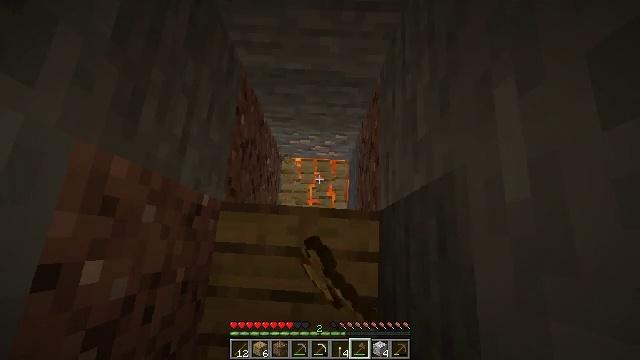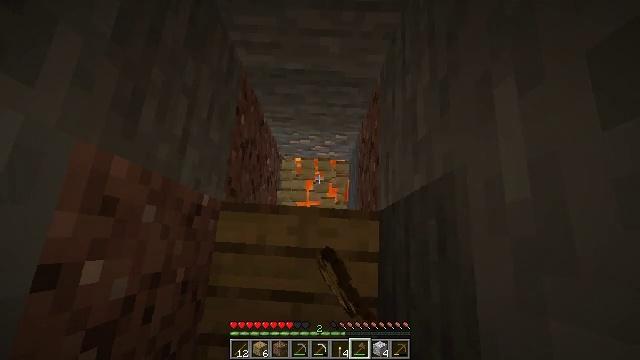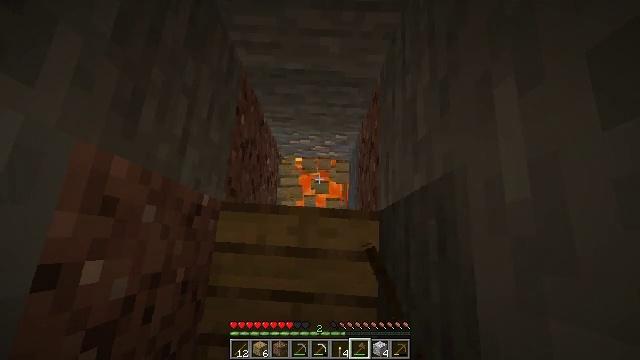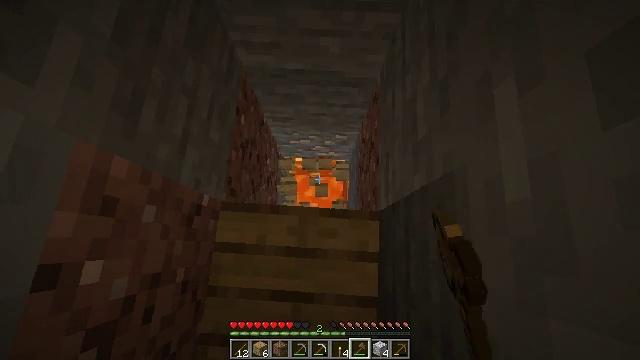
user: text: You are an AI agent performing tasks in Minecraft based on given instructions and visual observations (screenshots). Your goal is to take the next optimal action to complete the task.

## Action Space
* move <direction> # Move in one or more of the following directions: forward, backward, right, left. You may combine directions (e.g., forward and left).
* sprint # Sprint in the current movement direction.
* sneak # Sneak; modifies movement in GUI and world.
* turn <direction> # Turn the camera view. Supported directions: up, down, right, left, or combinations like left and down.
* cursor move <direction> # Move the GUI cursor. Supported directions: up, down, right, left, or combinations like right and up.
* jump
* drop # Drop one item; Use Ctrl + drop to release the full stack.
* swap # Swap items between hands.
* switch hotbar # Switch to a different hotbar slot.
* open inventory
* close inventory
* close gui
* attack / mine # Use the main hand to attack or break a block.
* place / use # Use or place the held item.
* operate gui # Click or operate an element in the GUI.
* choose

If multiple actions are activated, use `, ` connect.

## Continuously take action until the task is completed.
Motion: motion action
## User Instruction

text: Break the existing planks.
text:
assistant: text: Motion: attack / mine
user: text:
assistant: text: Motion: attack / mine
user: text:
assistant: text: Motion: attack / mine
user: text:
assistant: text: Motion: attack / mine